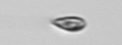
Label: Cryptophyta